Question: I use greendroid to implement to actionbar under api 11.
Now i have a strange behaviour in my MainView (the startview works well)
'''
public class MainView extends GDActivity {
private boolean ison = false;
private FinderThread finder;
@Override
protected void onCreate(Bundle savedInstanceState) {
// TODO Auto-generated method stub
super.onCreate(savedInstanceState);
//this.getActionBar().removeViewAt(0);
setActionBarContentView(R.layout.mainlayout);
getActionBar().setBackgroundColor(Color.parseColor("#bf27c3"));
setTitle("TEST");
setTitleColor(Color.WHITE);
addActionBarItem(getActionBar().newActionBarItem(NormalActionBarItem.class).setDrawable(R.drawable.person));
'''
Looking:

The Actionbar text is empty and no home button. please help
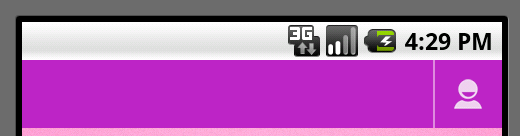
Answer: You can try to set the Title and the Color of the Title with
'getActionBar().setTitle("Title")'
The same for the color. Try also to set the color via an RGB value.
I can't promise that this will work, because i don't use greendroid for my actionbars. But i understand that you don't use actionbarsherlock + greendroid because they are only compatible with a trick (a bit hacking xD)